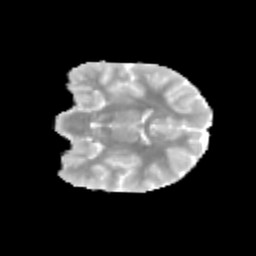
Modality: MD
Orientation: coronal
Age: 9
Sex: male
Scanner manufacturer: siemens
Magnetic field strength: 3 T
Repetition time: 3.8 s
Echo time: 0.07 s